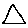
Label: triangle